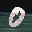
Label: 0